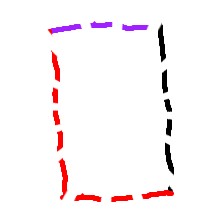
Shape: rectangle